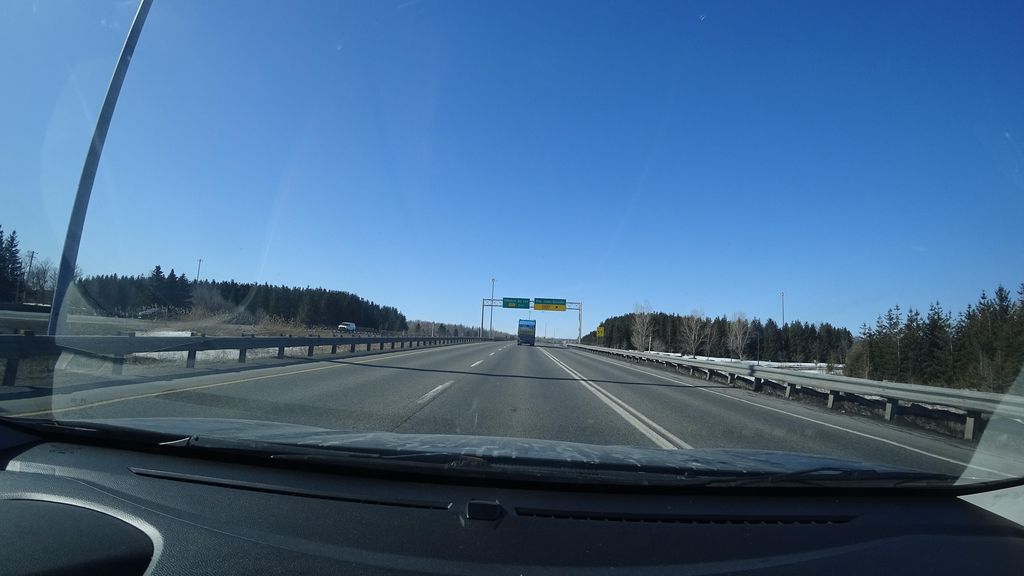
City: quebec_city